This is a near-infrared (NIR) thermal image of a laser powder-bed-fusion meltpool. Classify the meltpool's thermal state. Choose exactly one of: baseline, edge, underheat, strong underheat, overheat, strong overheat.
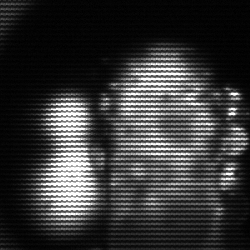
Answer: strong underheat